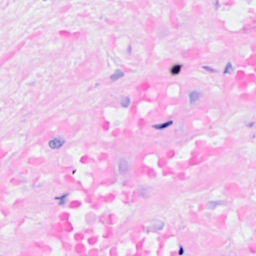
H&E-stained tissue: Breast